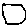
Label: hexagon